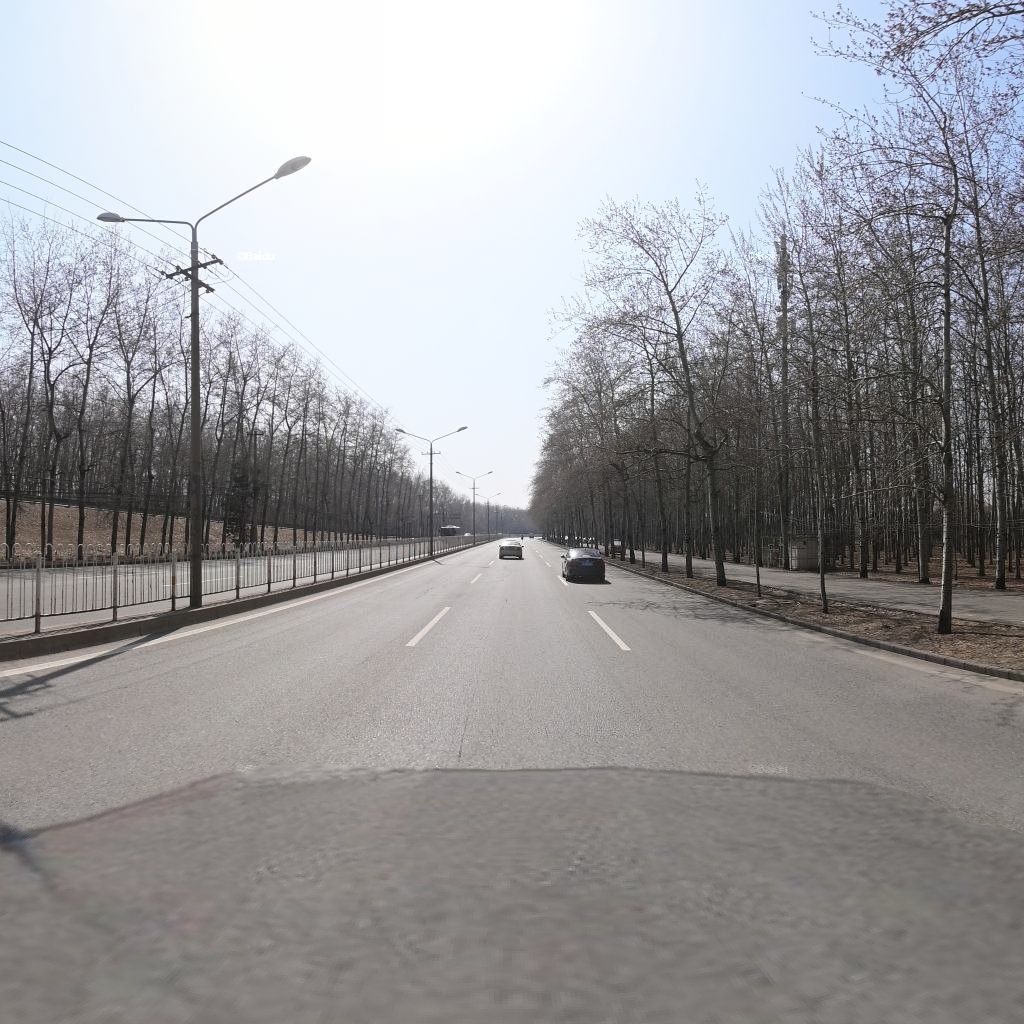
Region: Chaoyang
Road damage annotations: longitudinal crack